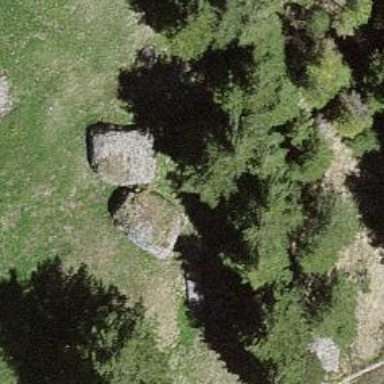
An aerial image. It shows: View of natural rock.